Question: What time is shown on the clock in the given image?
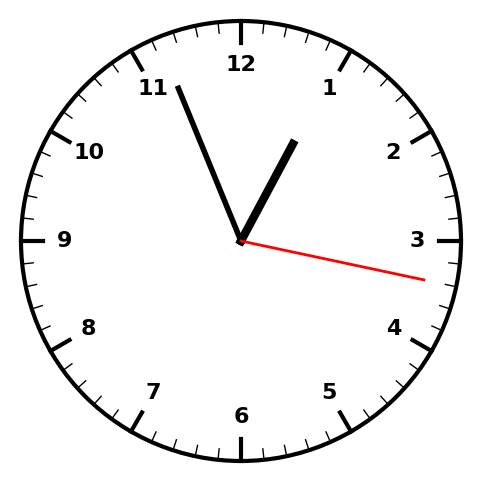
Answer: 12:56:17